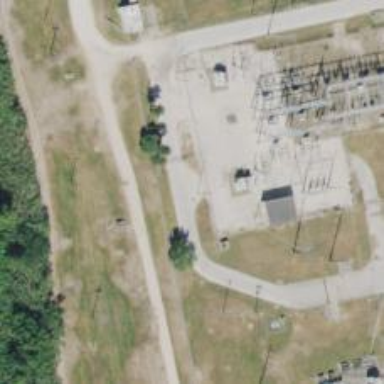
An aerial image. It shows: Power pole.